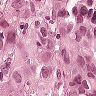
Metastatic tissue present: yes